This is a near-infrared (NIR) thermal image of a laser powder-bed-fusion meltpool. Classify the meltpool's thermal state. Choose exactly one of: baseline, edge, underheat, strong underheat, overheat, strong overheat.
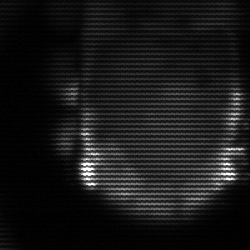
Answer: baseline